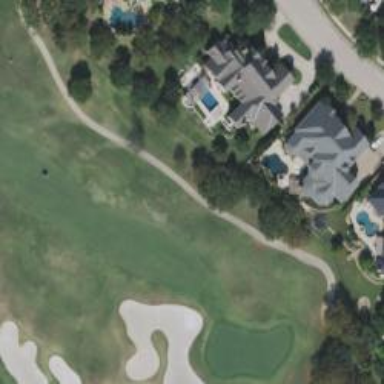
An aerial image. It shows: Path for both roads and golfers.